Question: When I am sending a mail via PHP, I am using the PHPMailer class. However when I send the mail and look at it in Outlook I see that sometimes the raw HTML code is displayed. Anyone know why this could be?

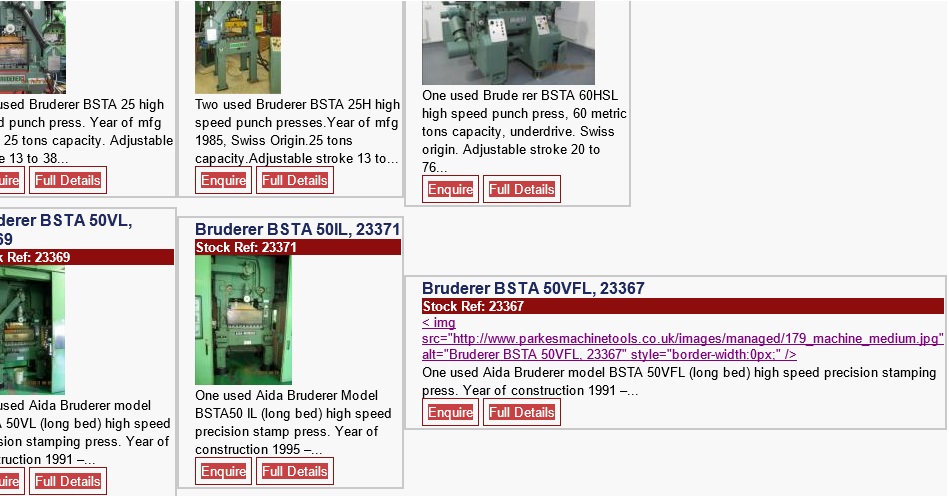
Answer: You have to tell PHPmailer that you are rendering the mail as HTML.
'''
$mail->IsHTML(true);
'''